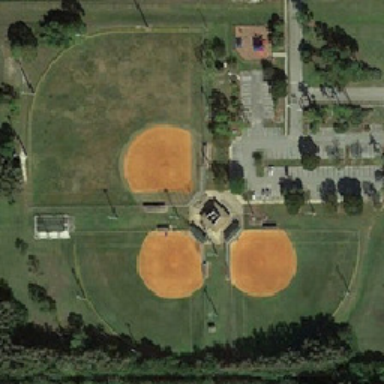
The stadium is adjacent to the square .